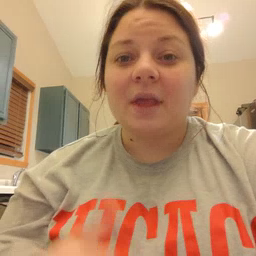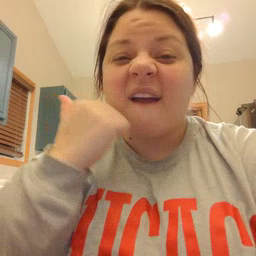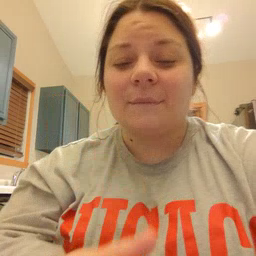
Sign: every